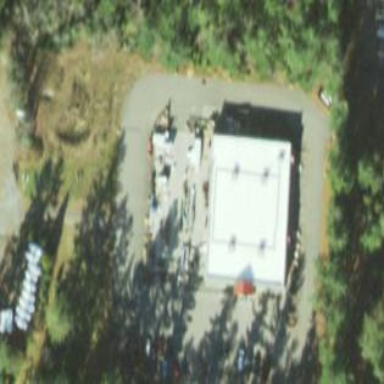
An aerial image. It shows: Country store within building.